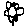
Label: flower